一年级 · 算术
钟面圈出正确的时间。

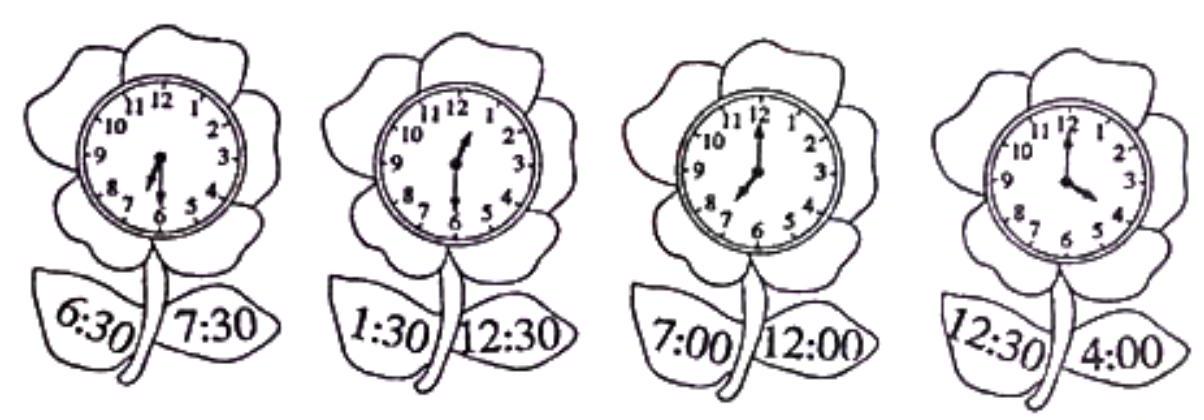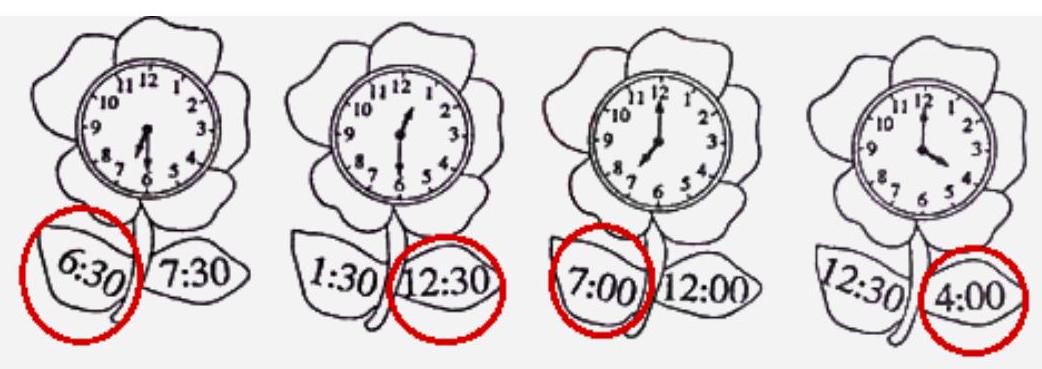
答案:
解析: